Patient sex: F
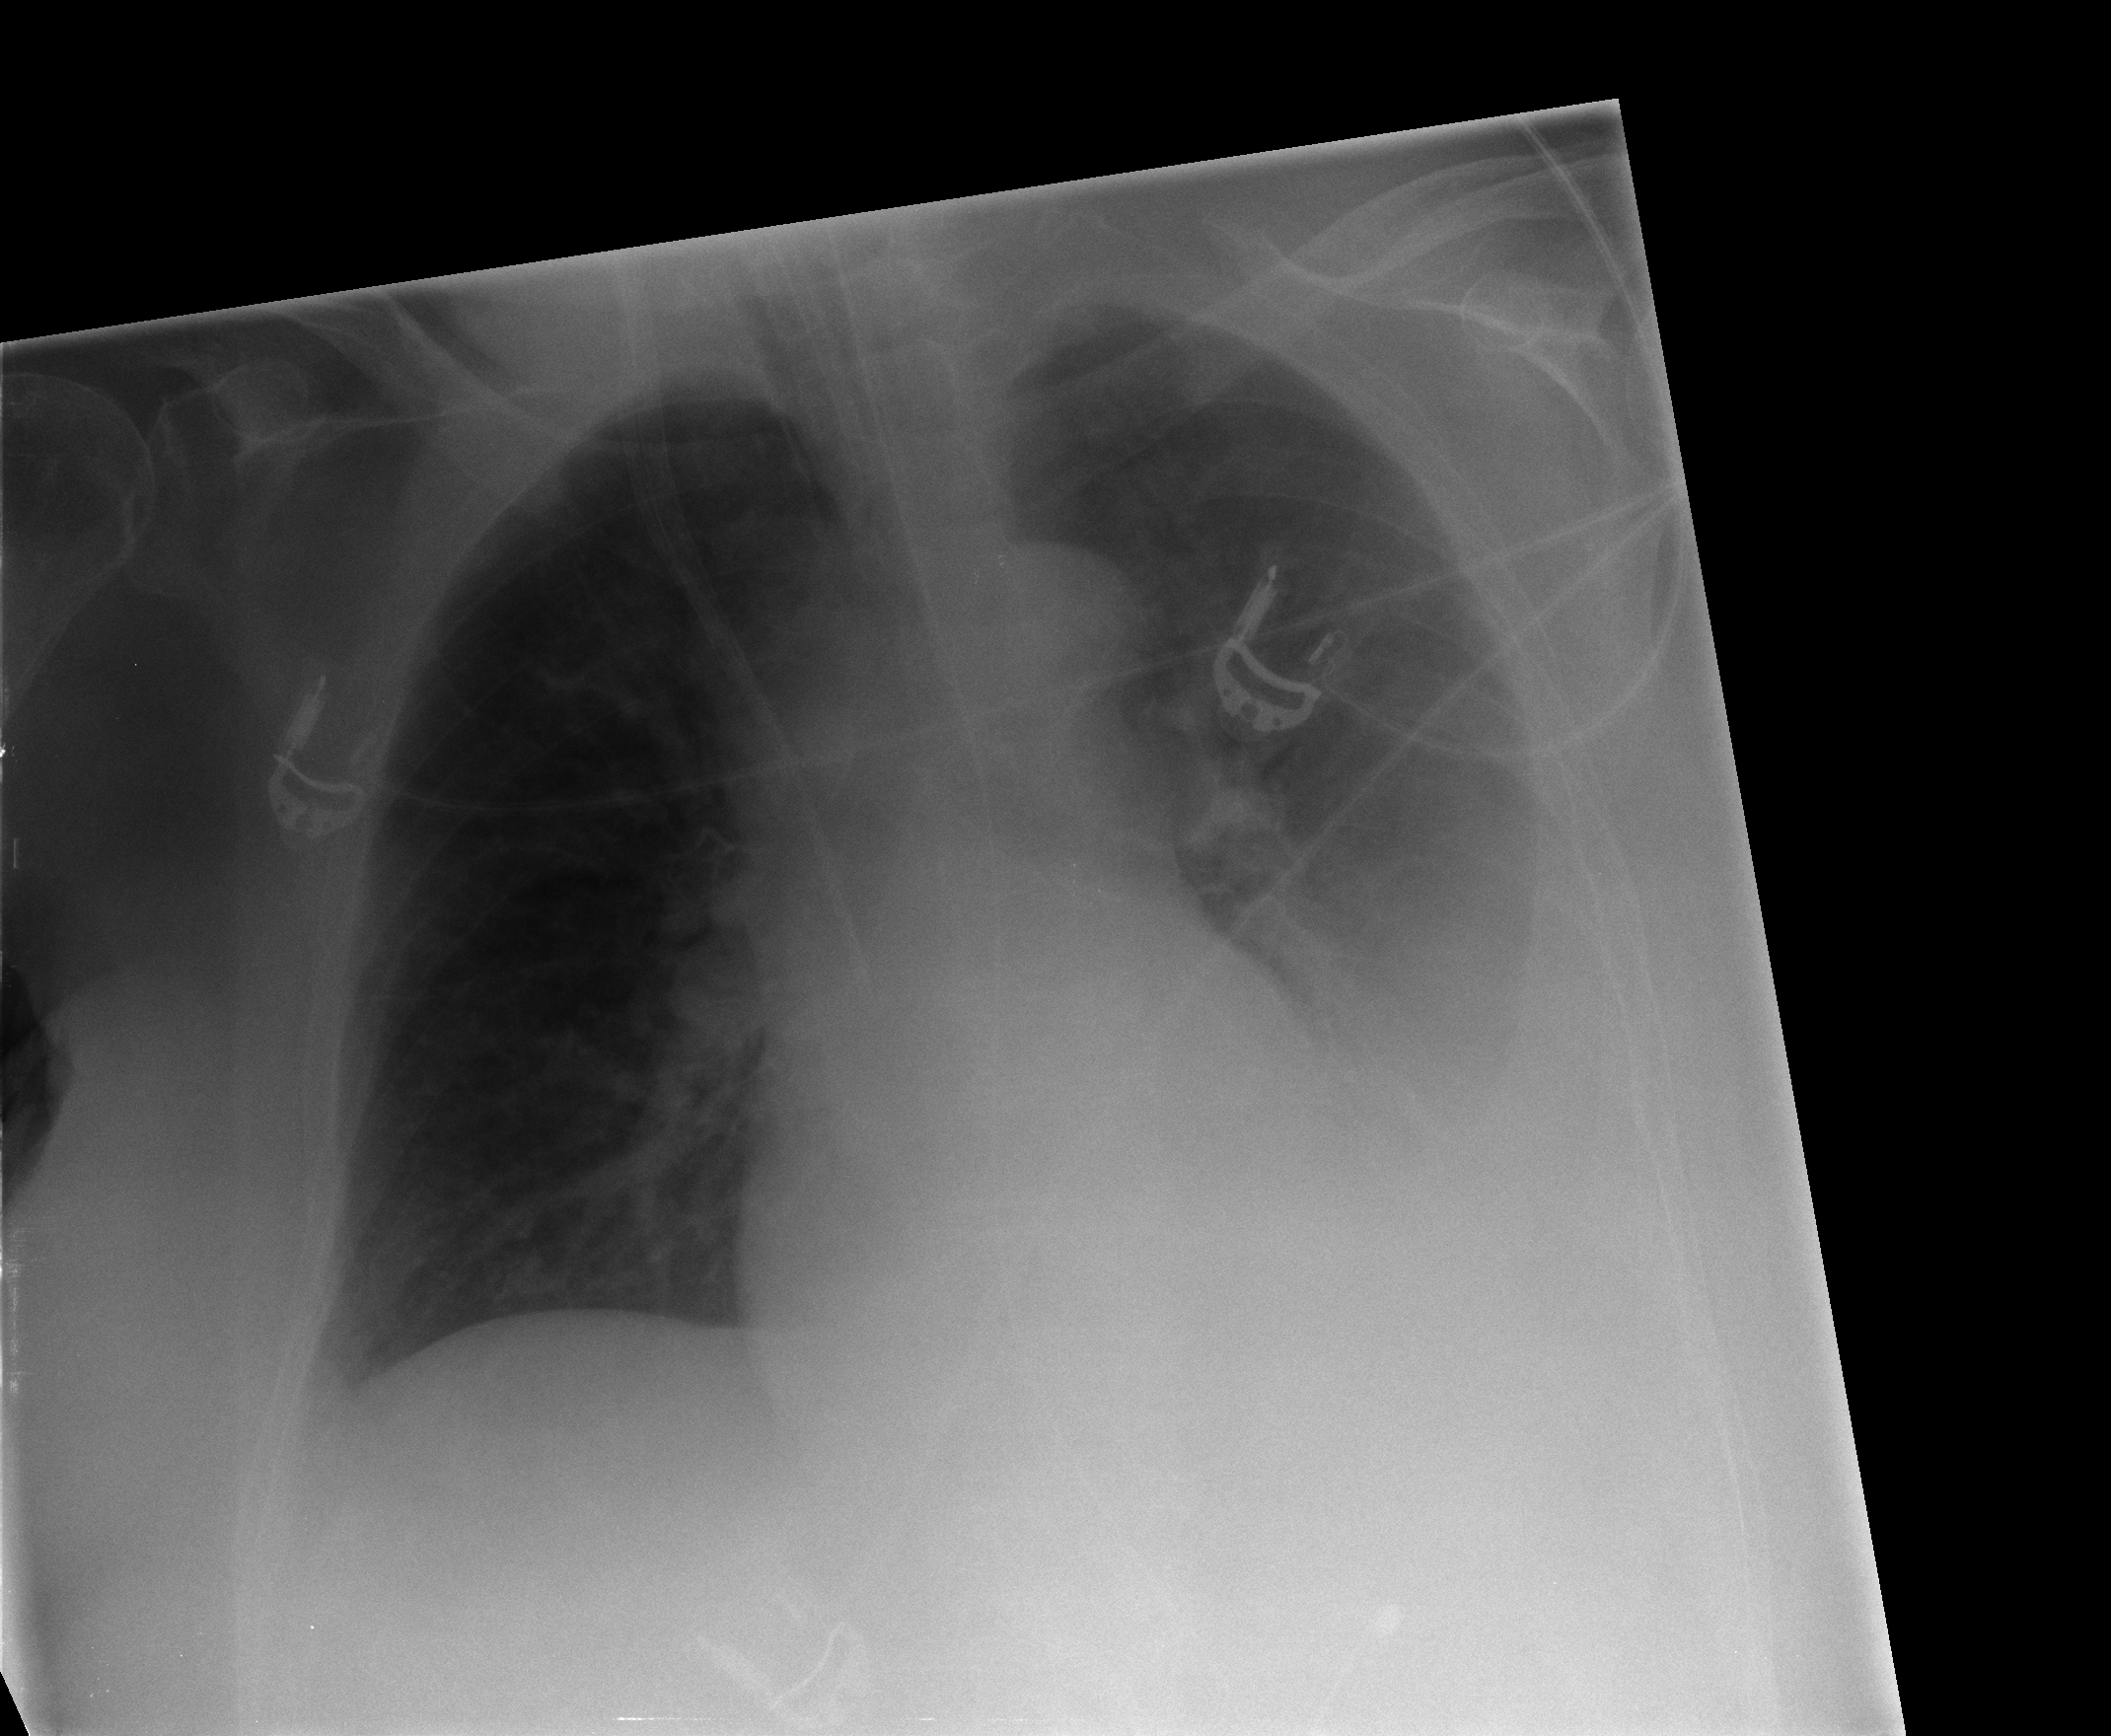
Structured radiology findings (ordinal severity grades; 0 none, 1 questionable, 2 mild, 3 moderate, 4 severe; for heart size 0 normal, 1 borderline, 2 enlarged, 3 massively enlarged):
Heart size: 2
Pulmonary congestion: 1
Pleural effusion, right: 2
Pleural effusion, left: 3
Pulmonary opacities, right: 0
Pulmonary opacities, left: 0
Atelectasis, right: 2
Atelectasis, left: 2